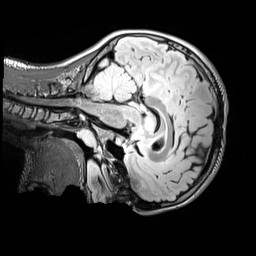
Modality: FLAIR
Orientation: sagittal
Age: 12
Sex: male
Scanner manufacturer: siemens
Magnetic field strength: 3 T
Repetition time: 5 s
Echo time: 0.388 s